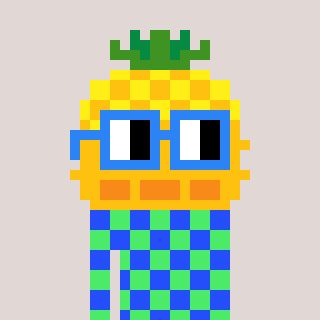
a pixel art character with square blue glasses, a pineapple-shaped head and a teal-colored body on a warm background